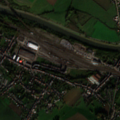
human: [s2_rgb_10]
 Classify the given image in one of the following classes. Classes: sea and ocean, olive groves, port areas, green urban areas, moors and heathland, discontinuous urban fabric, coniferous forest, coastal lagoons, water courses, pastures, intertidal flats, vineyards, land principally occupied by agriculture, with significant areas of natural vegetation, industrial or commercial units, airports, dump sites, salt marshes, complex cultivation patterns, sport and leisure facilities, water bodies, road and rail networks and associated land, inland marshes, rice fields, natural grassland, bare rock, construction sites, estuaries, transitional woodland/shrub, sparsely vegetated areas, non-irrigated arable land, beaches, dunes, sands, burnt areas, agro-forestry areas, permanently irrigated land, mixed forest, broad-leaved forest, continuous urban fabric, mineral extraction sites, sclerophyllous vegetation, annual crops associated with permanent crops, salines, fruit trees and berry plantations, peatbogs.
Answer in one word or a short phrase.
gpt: discontinuous urban fabric, industrial or commercial units, non-irrigated arable land, complex cultivation patterns